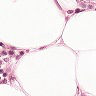
Metastatic tissue present: no